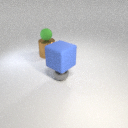
small gray metal sphere below large blue rubber cube